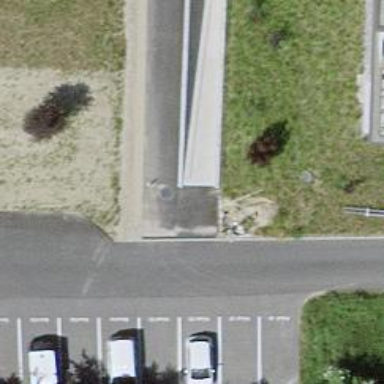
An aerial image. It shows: Bollard.